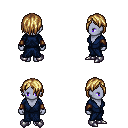
a pixel art fantasy rpg character, female body template, dark elf, purple skin, blue robe, red pants, blonde bangs hairstyle, cloth bracers, metal boots, four views (front, back, left, right), 2x2 character sprite sheet, small pixel art, hard edges, no anti-aliasing